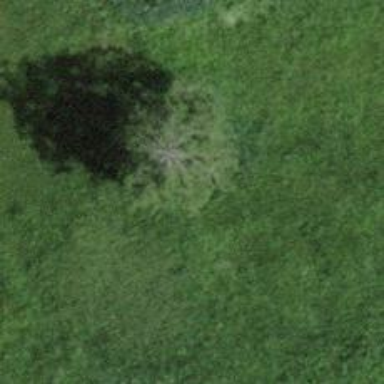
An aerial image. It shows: Broadleaved tree in natural setting.